Question: I want to make a menu, in which the ends of the menus overlap and they have curved borders and slightly slanting edges.
Without using a background image, is it possible to do such a menu with only CSS?
For better understanding, have attached the sample of menu below. Want to know how to make the parts marked in red using CSS alone.

Please help, thanks in advance.
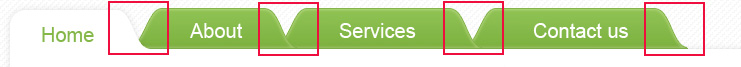
Answer:
- ':before'':after'- '-'- 'border-radius'':before'':after'- - 'z-index:1;'':after'- 'z-index:1;'':before'
'''
nav li {
display: inline-block;
border-bottom: 1px solid #8BBF50;
margin-left: -20px;
}
nav a {
text-decoration: none;
color: #fff;
background: #8BBF50;
position: relative;
display: inline-block;
margin: 0 22px;
padding: 8px 11px;
text-shadow: 0 1px 0 rgba(0, 2, 0, 0.4);
border-radius: 7px 7px 0 0; /* just to smooth the top edges */
}
nav a:before,
nav a:after {
content: " ";
position: absolute;
top: 0;
width: 23px;
height: 100%;
background-color: inherit;
}
nav a:before {
border-radius: 12px 0 0 0;
transform: skew(-24deg);
left: -13px; /* play with this one to give the LI border ~2px extrusion */
}
nav a:after {
border-radius: 0 12px 0 0;
transform: skew(24deg);
right: -13px; /* play with this one to give the LI border ~2px extrusion */
border-right: 1px solid #628E2F;
z-index: 1; /* overlap next element */
}
/* LI ACTIVE */
nav li.active {
border-bottom: 1px solid #fff;
}
nav li.active a {
color: #8BBF50;
background: #fff;
}
nav li.active a:before {
z-index: 1; /* overlap prev element */
}
nav li.active a:after {
border-bottom: 1px solid #fff;
}
'''
'''
<nav>
<ul>
<li><a>Home</a></li>
<li class="active"><a>About</a></li>
<li><a>Products</a></li>
<li><a>Map</a></li>
<li><a>Contact</a></li>
</ul>
</nav>
'''
The above does not provide the concave curvature at the bottom of the tab, instead I used the LI element border-bottom 2px extrusion to give a slight feeling to the eye. Not perfect but still a nice solution.

<URL>